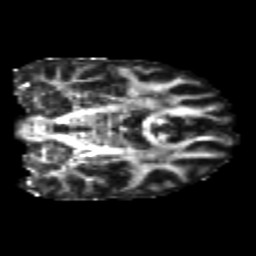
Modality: FA
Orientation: coronal
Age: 20
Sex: male
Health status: healthy
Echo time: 0.074 s